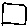
Label: square